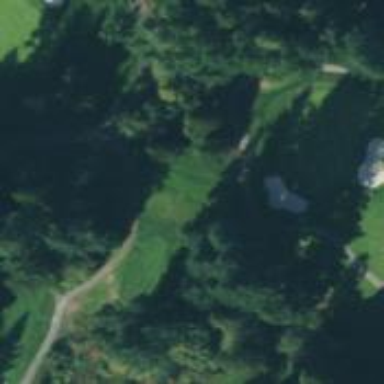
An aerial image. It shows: Service road used as golf cart path.